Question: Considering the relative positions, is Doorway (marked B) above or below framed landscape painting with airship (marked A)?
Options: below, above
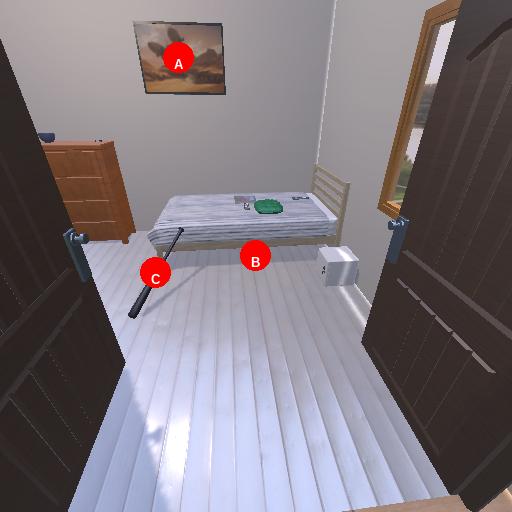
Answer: below